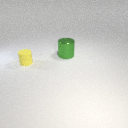
large green metal cylinder to the right of small yellow rubber cylinder